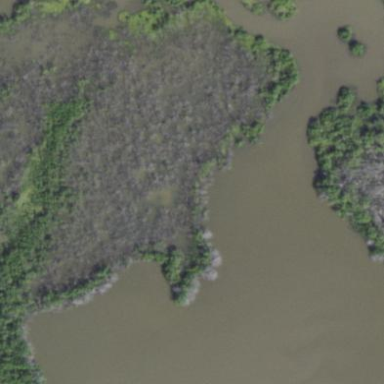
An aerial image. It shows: Mangrove wetland featuring Mangrove Swamp plant community.